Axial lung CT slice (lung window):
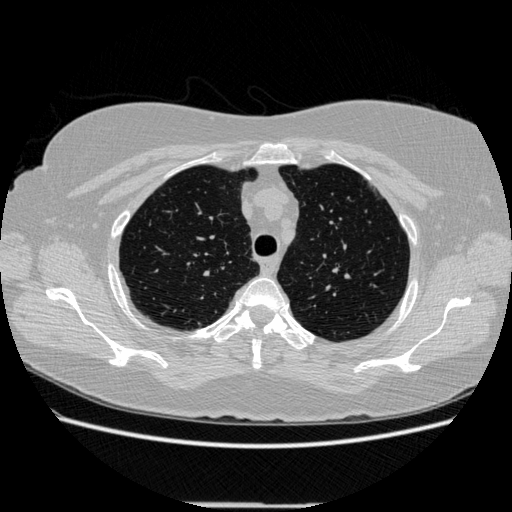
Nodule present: no